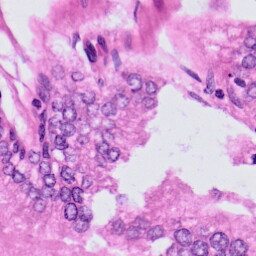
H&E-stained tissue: Prostate